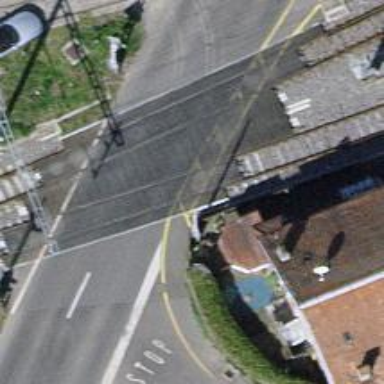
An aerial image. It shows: Single railway track with electrified contact line.